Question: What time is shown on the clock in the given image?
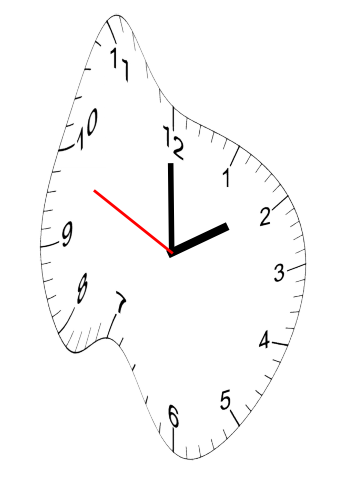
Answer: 01:59:49